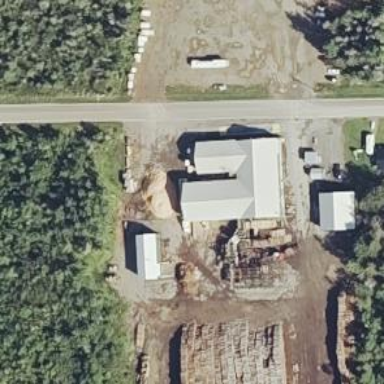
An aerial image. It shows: Sawmill crafting area.